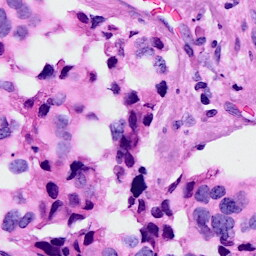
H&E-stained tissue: Breast